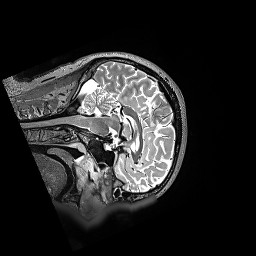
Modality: T2w
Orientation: sagittal
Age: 40
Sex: male